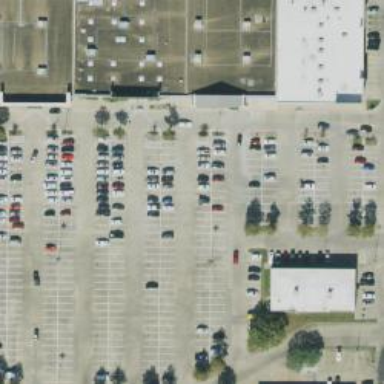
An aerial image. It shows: Parking space.